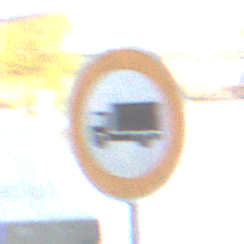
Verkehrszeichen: VerbotFuerKraftfahrzeugeUeberDreiKommaFuenfTonnen
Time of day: SunriseSunset
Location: Outdoor (Urban)
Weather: PartlyCloudy
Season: NotSpecified
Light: Natural